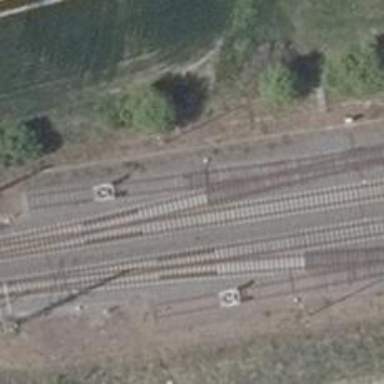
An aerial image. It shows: Railway yard used for servicing trains.